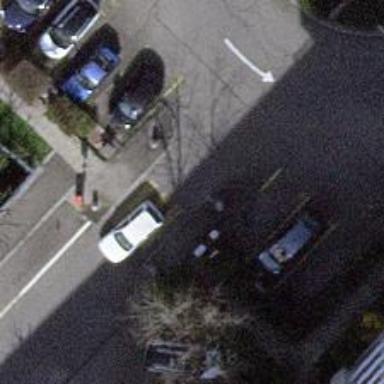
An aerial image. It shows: Residential road with asphalt surface. There are sidewalks on both sides of the road.